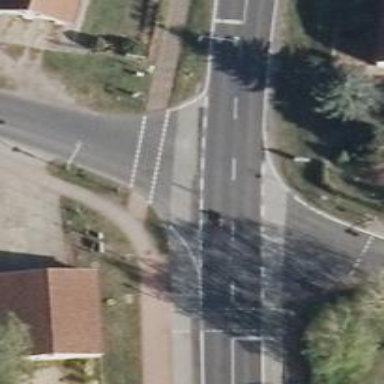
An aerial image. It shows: Tertiary road with asphalt surface.